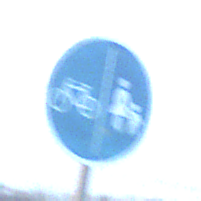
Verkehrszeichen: GetrennterRadUndGehwegRadwegLinks
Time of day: SunriseSunset
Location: Outdoor (Nature)
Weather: PartlyCloudy
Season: NotSpecified
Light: Natural